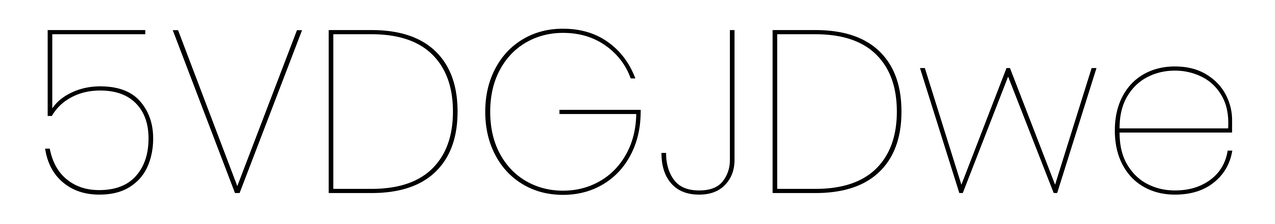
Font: Poppins-Thin